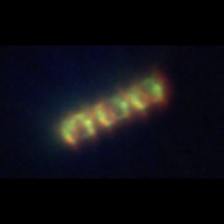
Taxon: Chaetoceros
Group: Diatoms